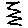
Label: zigzag